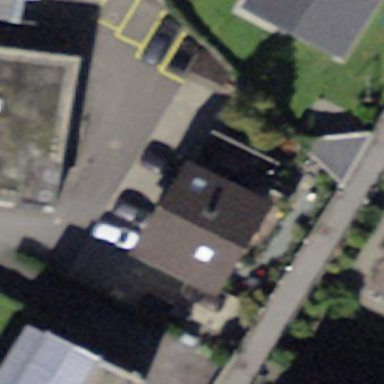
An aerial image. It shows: Gabled roofed house.